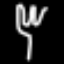
Label: fork